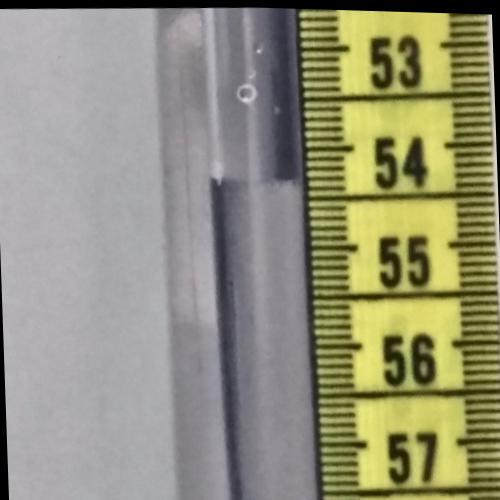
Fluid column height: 54.3 cm